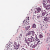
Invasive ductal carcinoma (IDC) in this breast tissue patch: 1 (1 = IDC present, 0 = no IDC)